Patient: sex M, age 62
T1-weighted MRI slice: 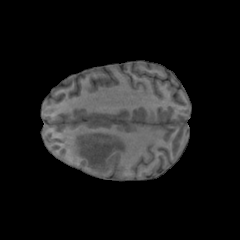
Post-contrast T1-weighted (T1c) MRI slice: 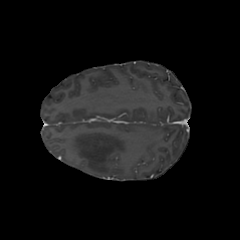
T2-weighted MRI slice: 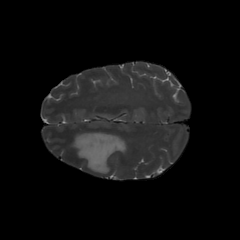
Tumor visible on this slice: yes
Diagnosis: Glioblastoma, IDH-wildtype
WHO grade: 4